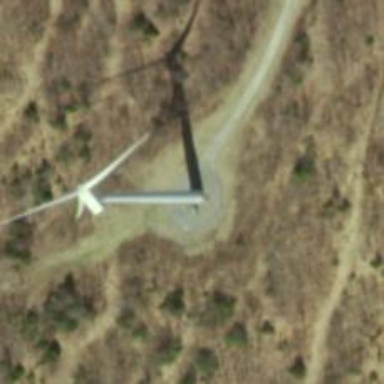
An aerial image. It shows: Wind generator using horizontal axis wind turbines.